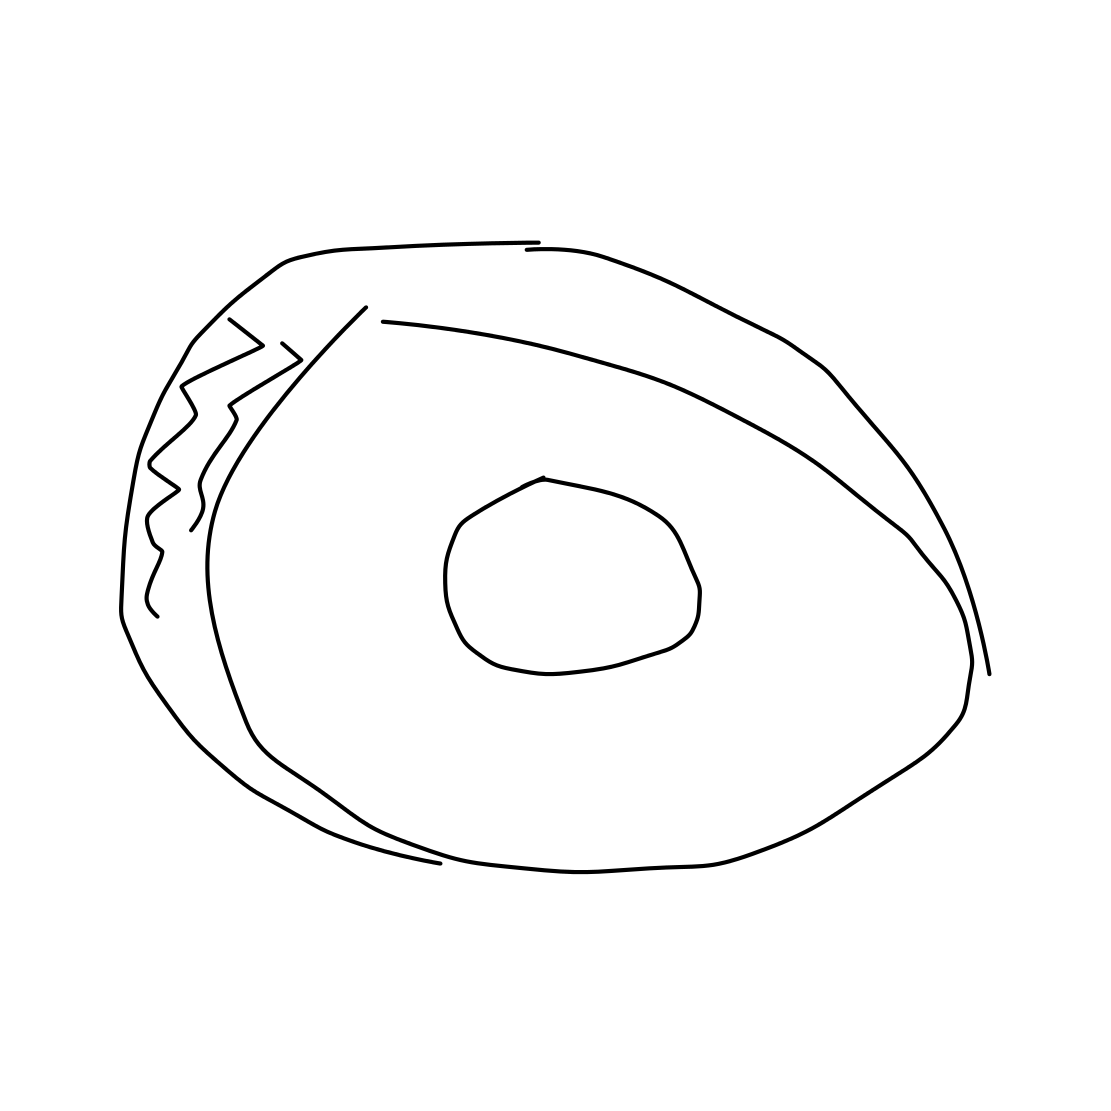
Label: tire